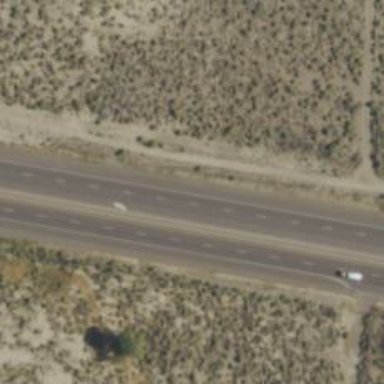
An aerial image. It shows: Expressway with asphalt surface categorized as trunk highway.